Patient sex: F
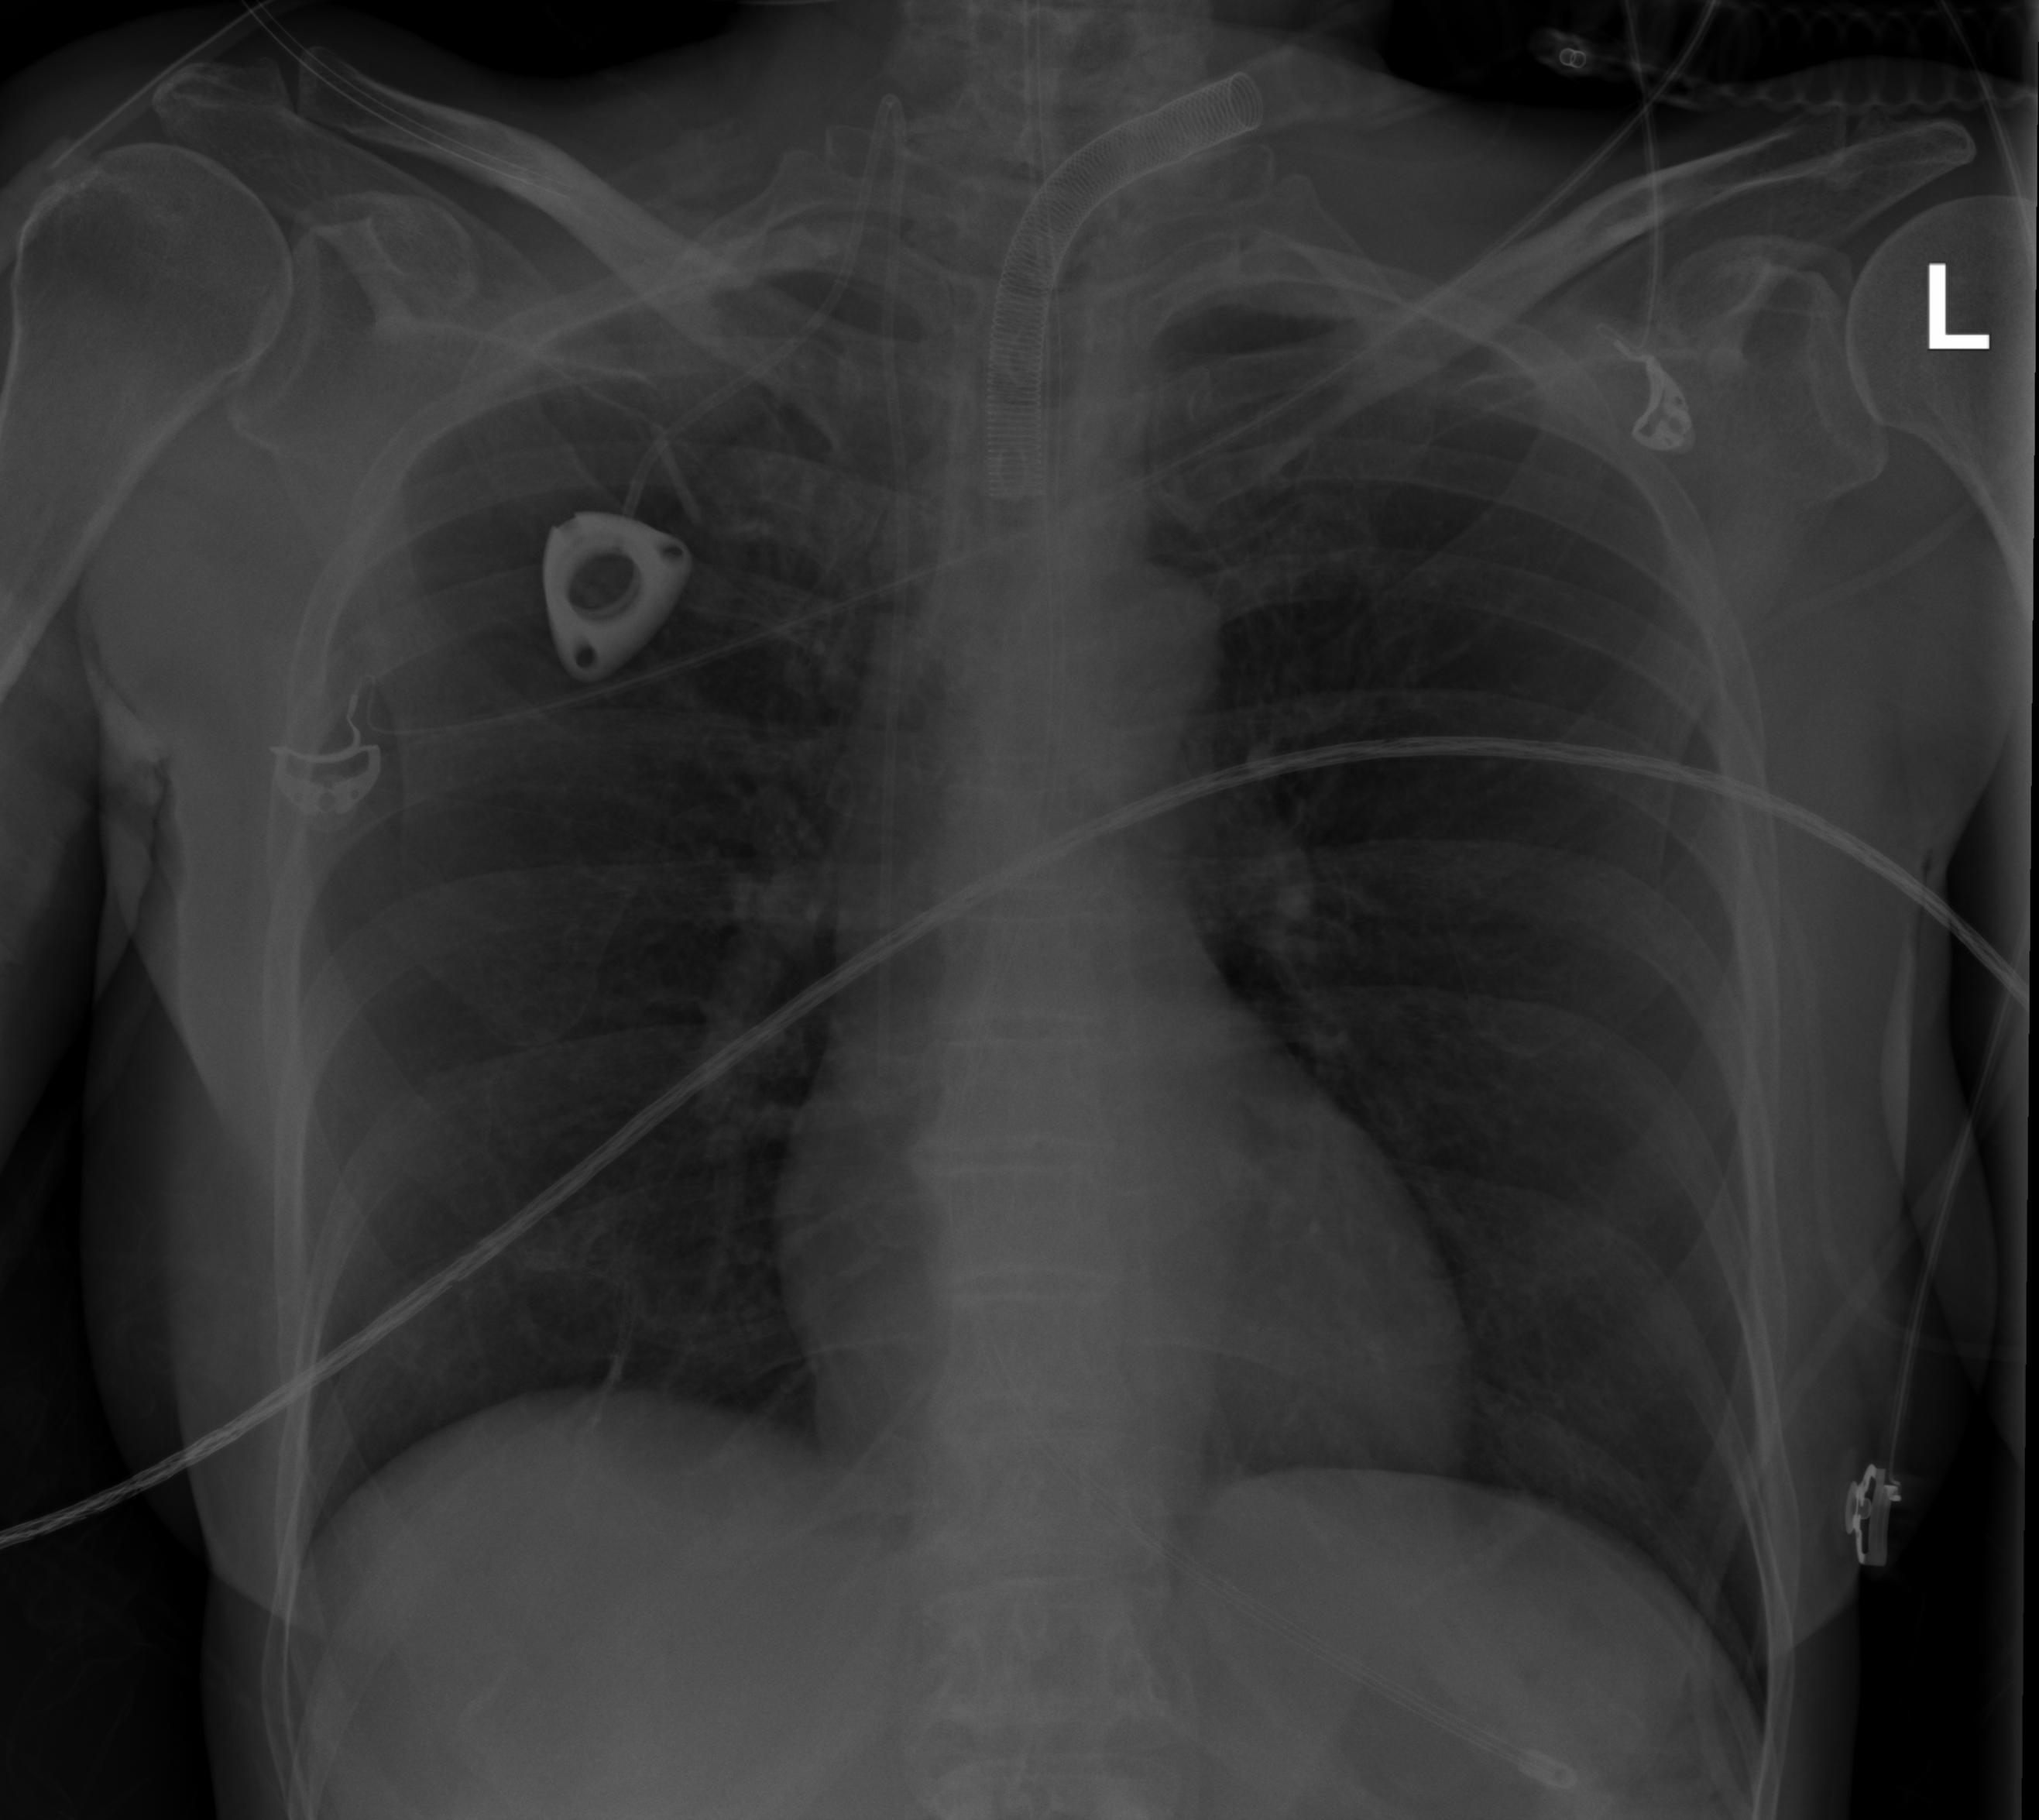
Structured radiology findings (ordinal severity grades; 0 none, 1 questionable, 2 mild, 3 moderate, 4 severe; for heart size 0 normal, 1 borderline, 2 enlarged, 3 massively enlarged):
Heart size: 0
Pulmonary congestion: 0
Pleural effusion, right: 2
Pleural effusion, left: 0
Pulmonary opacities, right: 0
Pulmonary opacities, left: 0
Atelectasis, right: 0
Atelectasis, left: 0